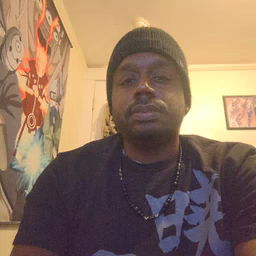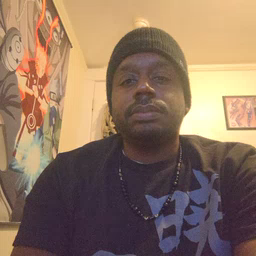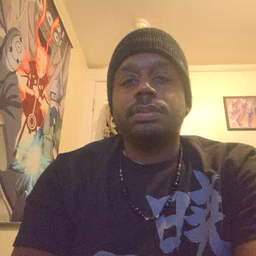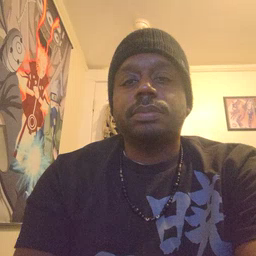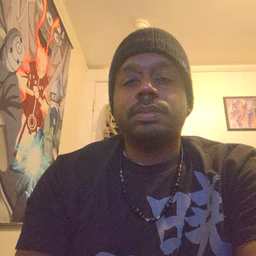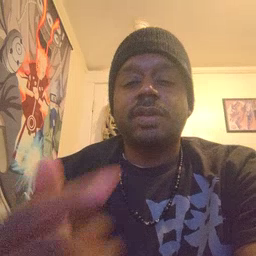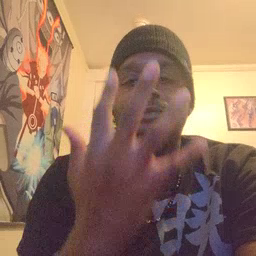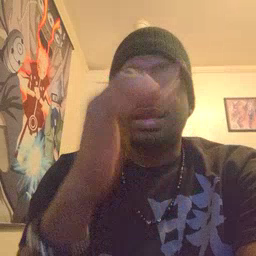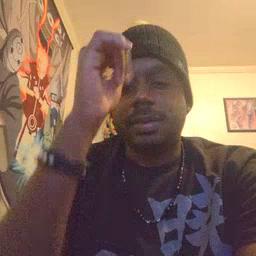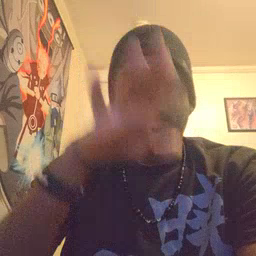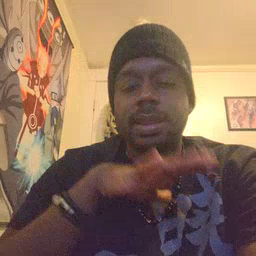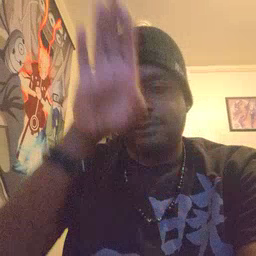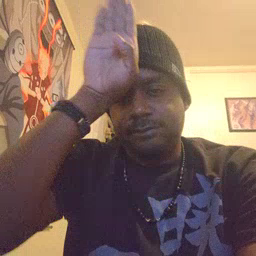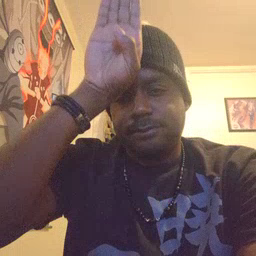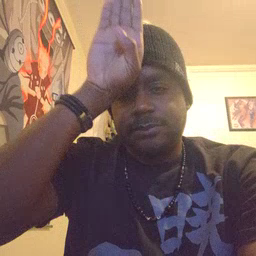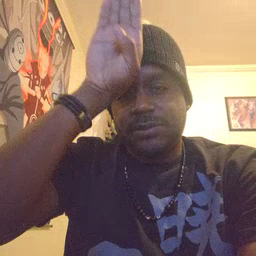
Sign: fireman